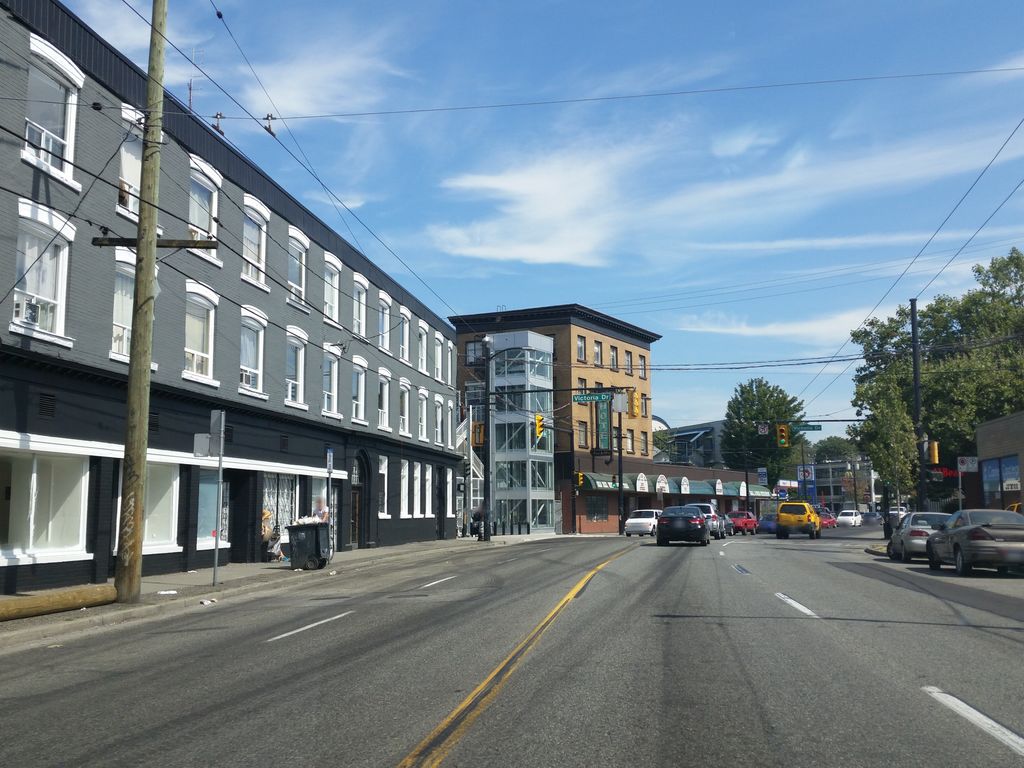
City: vancouver